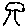
Label: tree